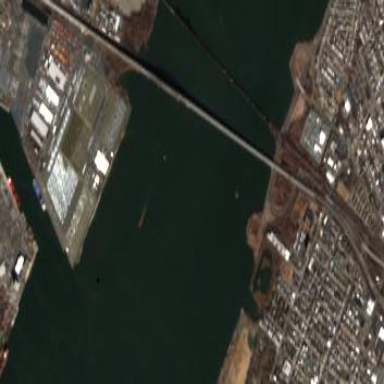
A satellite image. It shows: Man-made bridge.